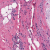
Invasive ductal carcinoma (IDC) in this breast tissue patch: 1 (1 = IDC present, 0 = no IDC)